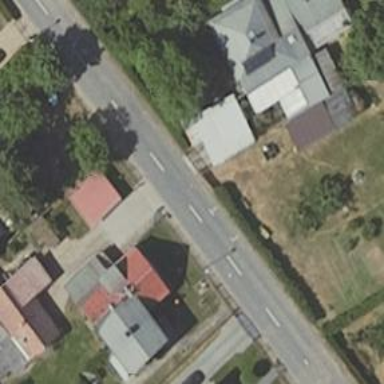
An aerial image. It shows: Asphalt road designated as living street.